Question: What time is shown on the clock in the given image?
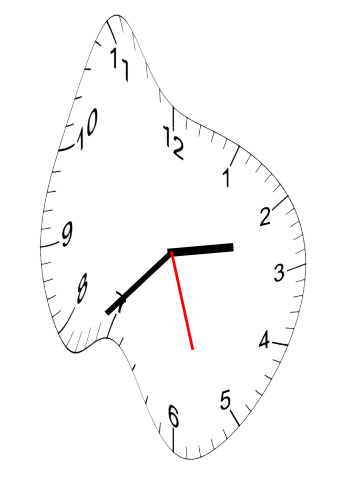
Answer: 02:37:27